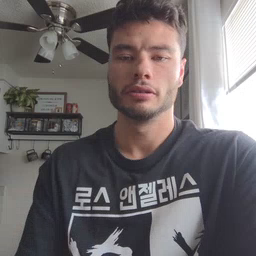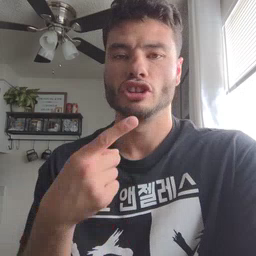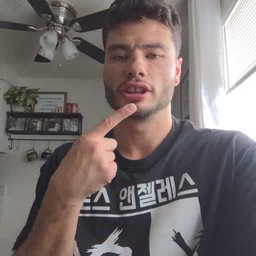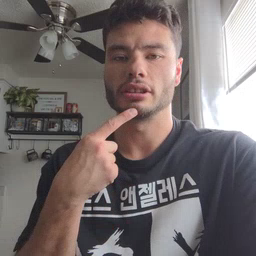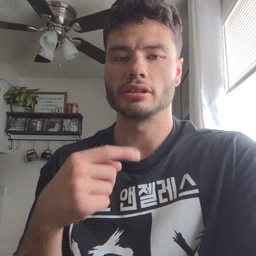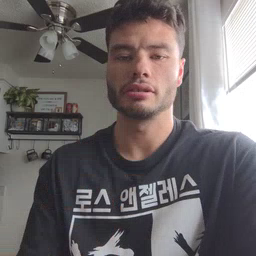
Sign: chin